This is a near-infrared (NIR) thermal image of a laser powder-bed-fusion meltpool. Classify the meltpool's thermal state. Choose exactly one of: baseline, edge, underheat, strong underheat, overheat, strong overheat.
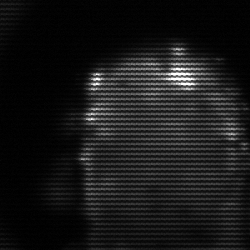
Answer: baseline